Question: Count the number of objects in the diagram.
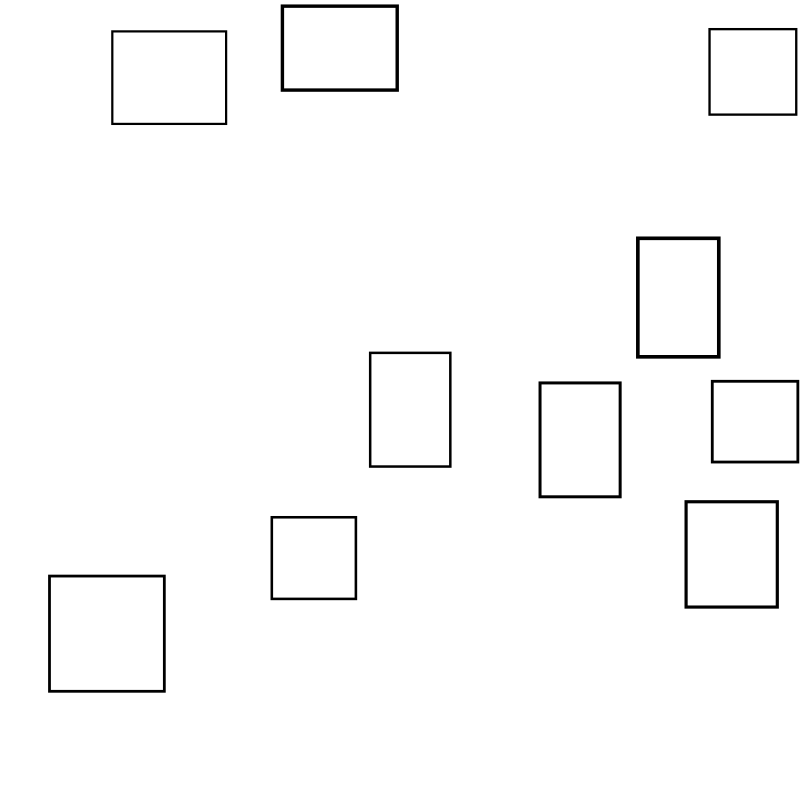
Answer: 10